Interaction volume radius: 10 \u00c5
Interaction volume height: 25 \u00c5
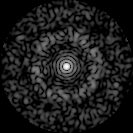
Disorder parameter: 0.8116